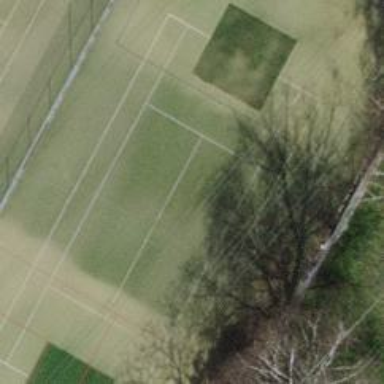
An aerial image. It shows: Tennis court on pitch designated for leisure land.